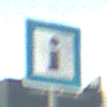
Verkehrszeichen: Informationsstelle
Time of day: MorningAfternoon
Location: Outdoor (Urban)
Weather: PartlyCloudy
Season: NotSpecified
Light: Natural